Question: What is the reading of the measurement in the image?
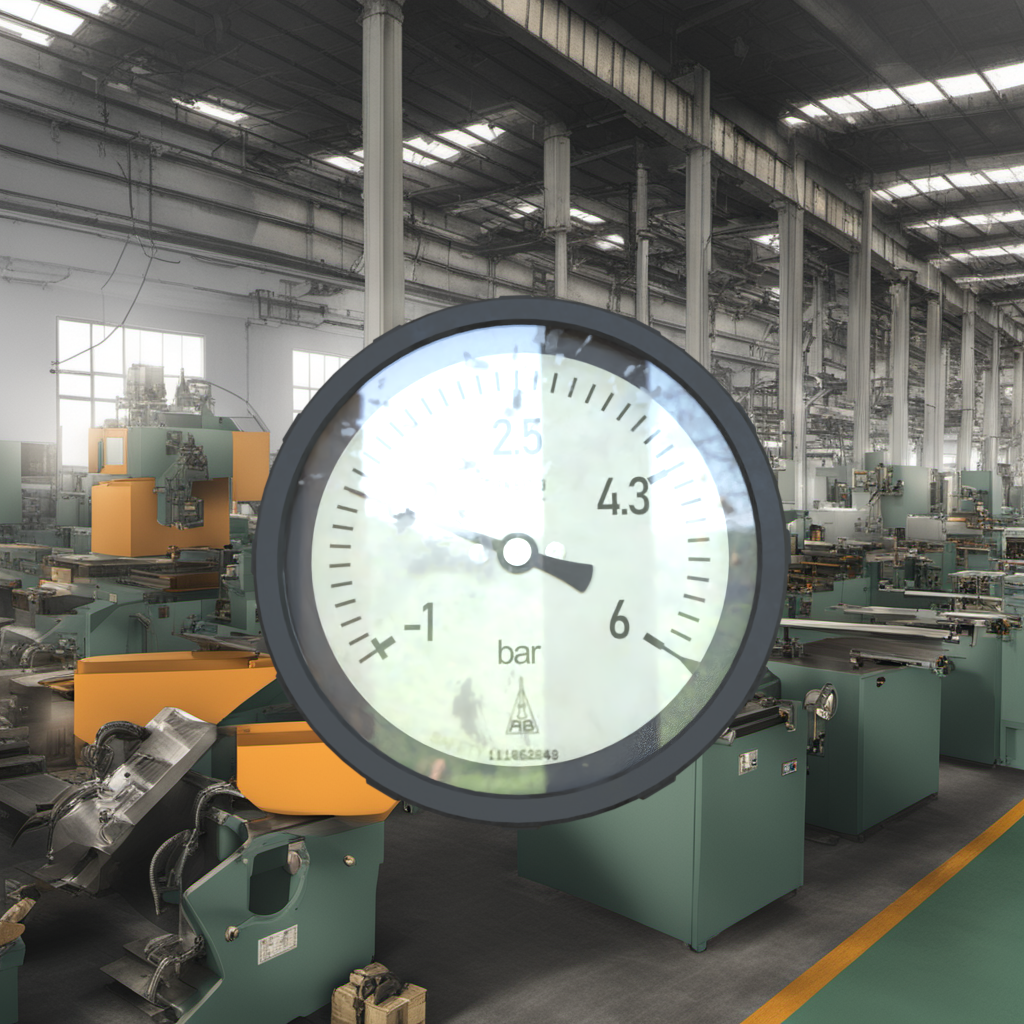
Answer: The result is 0.57
Question: What is the reading range of the measurement in the image?
Answer: The range is from -1 to 6
Question: What is the minimum and maximum value of the measurement shown in the image?
Answer: The minimum value is -1 and the maximum value is 6